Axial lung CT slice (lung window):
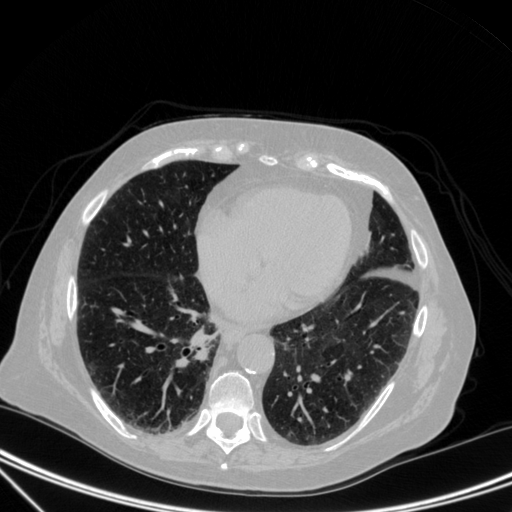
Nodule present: yes
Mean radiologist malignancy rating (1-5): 4